Question: Is there any way that I could change the directory for firebase deploy?
I want to change the 'notificationtest...' into another firebase directory name:

I hope I am giving a clear question here though because I don't know how to explain it in proper words.
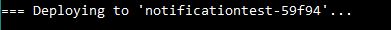
Answer: That 'notificationtest-59f94' is your project ID, which you can't change after your project was created. If you want to deploy to a different URL, you will have to create another project.
Note that the console adds a suffix ("59f94" in your case) to new projects if another project already exists with the name you picked. So you will have to pick a unique name to prevent getting such a suffix.
And last I checked the project name had to have a '-' in it. So if you don' specify one yourself, the console will also add a suffix. Note though that these rules occasionally change, so be sure to check what the console says your project ID will become.